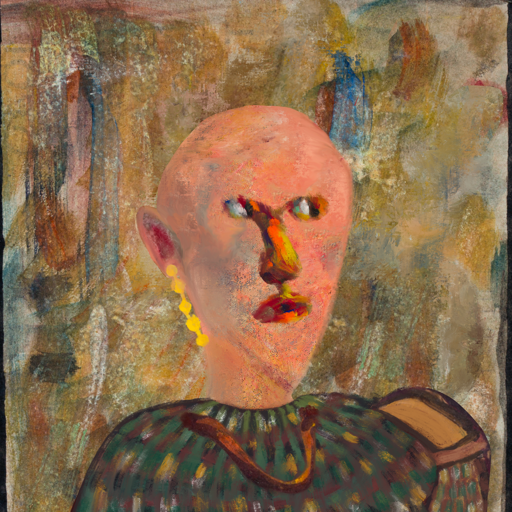
Background: Pipe, Head And Neck Side: Irani, Face Side: An_Impression, Bust: After_Raid, Hair Side: Blank, Head Accessory: Blank, Second Necklace: Comrade, Necklace: Blank, Baby: Blank